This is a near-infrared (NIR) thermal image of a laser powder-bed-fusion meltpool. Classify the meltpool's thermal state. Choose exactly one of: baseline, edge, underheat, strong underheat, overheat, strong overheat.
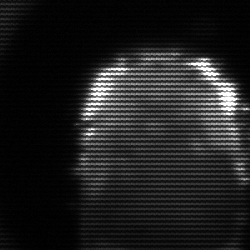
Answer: baseline